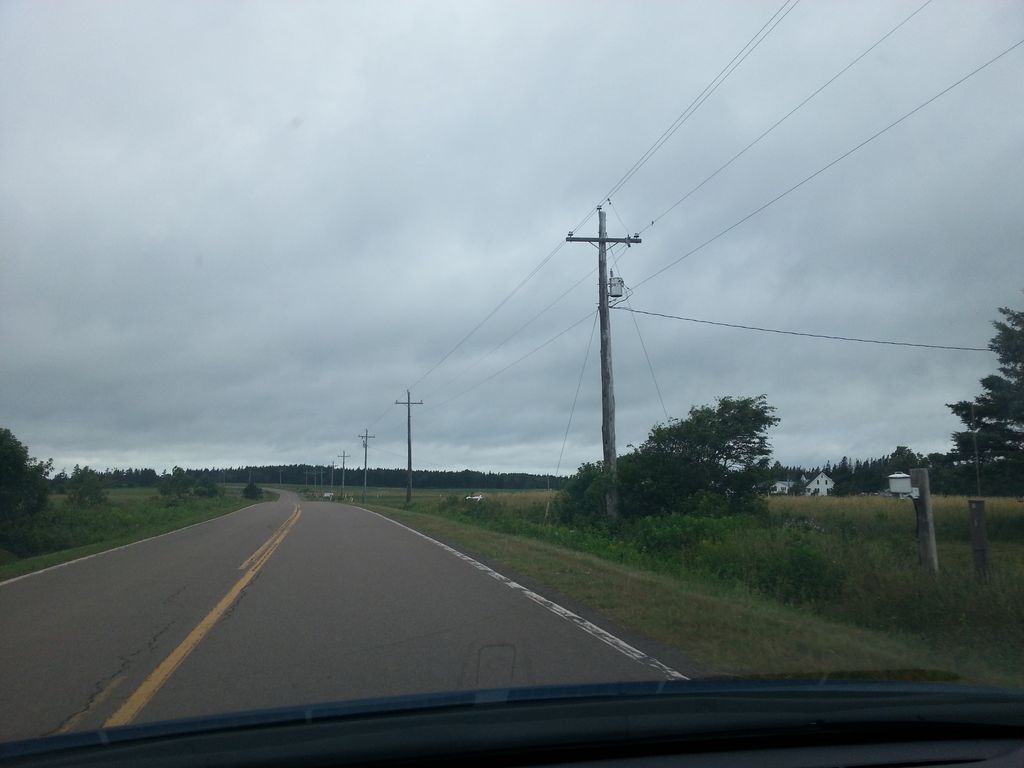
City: charlottetown